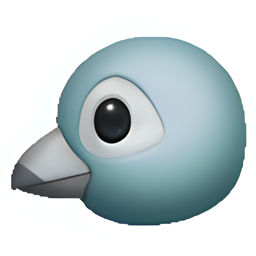
Name: bird
Emoji: 🐦
Group: Animals & Nature
Sub-group: animal-bird